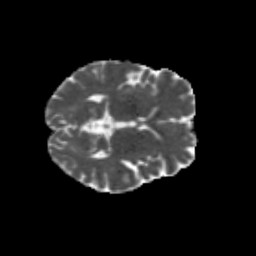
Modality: MD
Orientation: axial
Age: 63
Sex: female
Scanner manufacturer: siemens
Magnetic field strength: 3 T
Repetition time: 4.71 s
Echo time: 0.0906 s